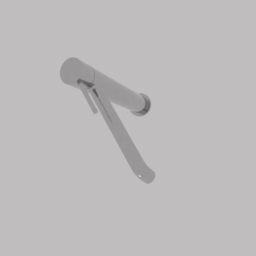
Label: appliances